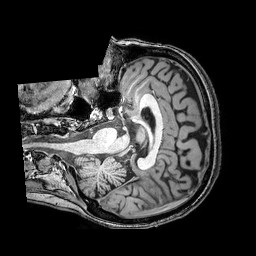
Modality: T1w
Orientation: axial
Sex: female
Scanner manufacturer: philips
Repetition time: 0.008124 s
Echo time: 0.00371 s